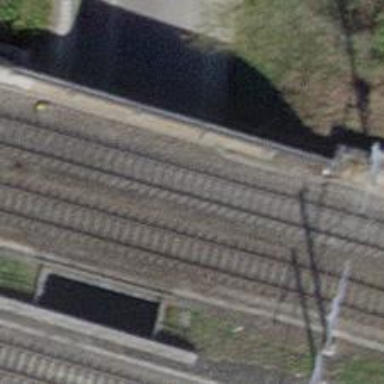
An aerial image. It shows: Railway bridge with electrified tracks and single contact line.